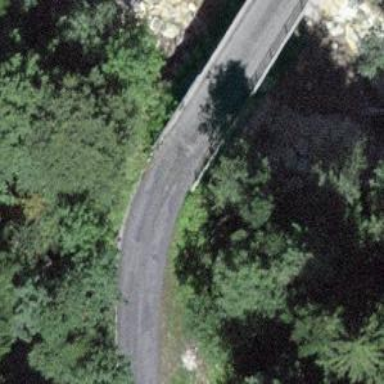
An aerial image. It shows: Track road with grade1 bridge.